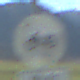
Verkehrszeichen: VerbotMofas
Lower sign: ZeitangabenMitBeschraenkungAufWochentage2
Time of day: MorningAfternoon
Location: Outdoor (Nature)
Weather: PartlyCloudy
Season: NotSpecified
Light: Natural